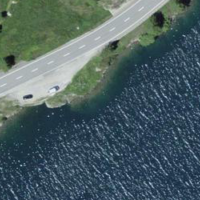
EUNIS habitat code: 14
Species observed at this site:
Aster alpinus
Fringilla coelebs